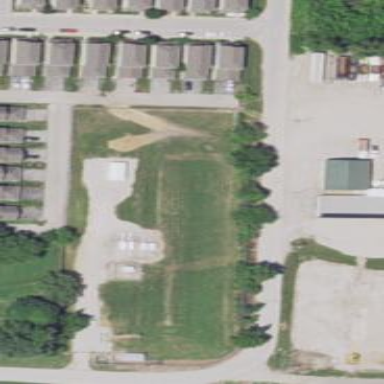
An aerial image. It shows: Substation.